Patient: sex M, age 75
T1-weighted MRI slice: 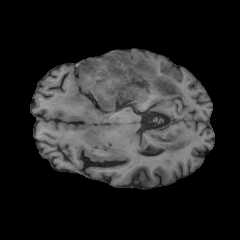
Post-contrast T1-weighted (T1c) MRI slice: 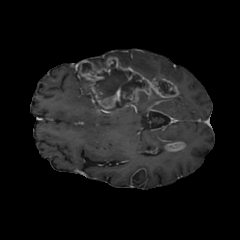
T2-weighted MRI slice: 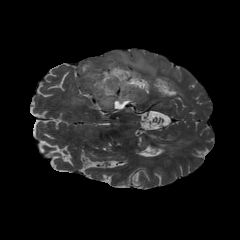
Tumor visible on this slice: yes
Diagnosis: Glioblastoma, IDH-wildtype
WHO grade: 4